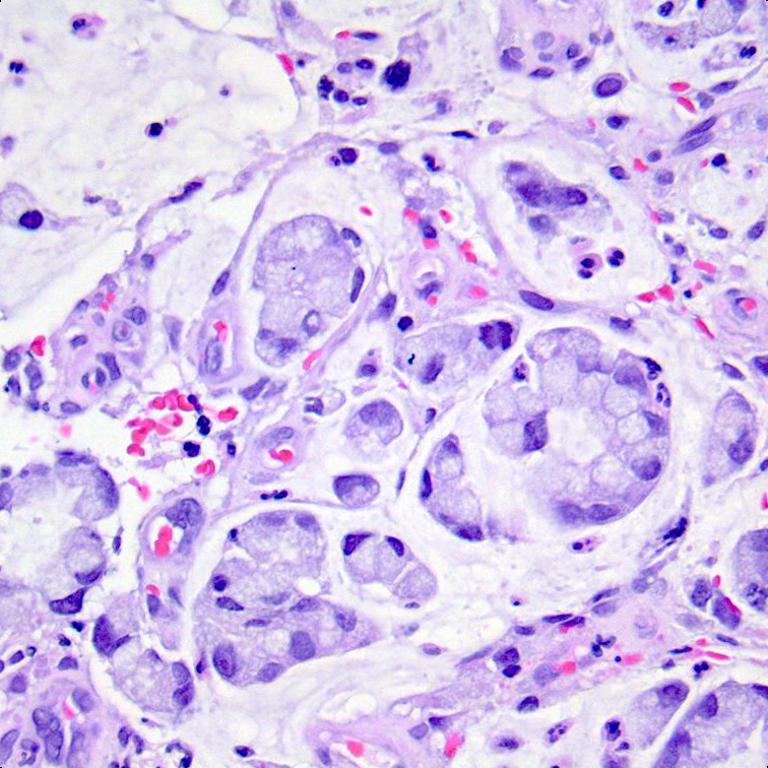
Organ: colon
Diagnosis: adenocarcinomas